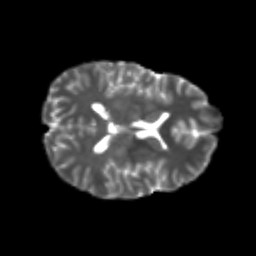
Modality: T2w
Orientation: axial
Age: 26
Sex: male
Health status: healthy
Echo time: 0.074 s